Question: I have a div that contains a button. This button needs to be centered on the divs top border, but for the life of me I can't seem to get it to work even after using floats. This needs to stay responsive as well as the button should always remained centered on the top border of the div.
Here's a picture of what I'm trying to to do.

'''
.ThankYouReview {
display: block;
width: 90%;
background-color: #F3F5FB;
margin-left: 5%;
margin-right: 5%;
box-sizing: border-box;
margin-bottom: 5%;
margin-top: 5%;
border-radius: 5px;
}
.ActionButton {
border-radius: 17px;
background-color: blue;
color: white !important;
font-size: 12px;
width: 200px !important;
border: none;
padding: 10px 15px;
margin-bottom: -15px;
display:inline;
padding:10px;
margin-left: 31%;
}
'''
'''
<script src="https://ajax.googleapis.com/ajax/libs/jquery/1.7.2/jquery.min.js"></script>
<div class="ThankYouReview" id="pnlUserCommentsDisplayed" runat="server" visible="false">
<button type="button" ID="btn" class="ActionButton" OnClick="copyReviewToClipboard();" >Click Me</button>
<div class="Content" id="ReviewContent" runat="server" visible="true" >
<p>This is content inside the box that will also be displayed.</p>
</div>
</div>
'''
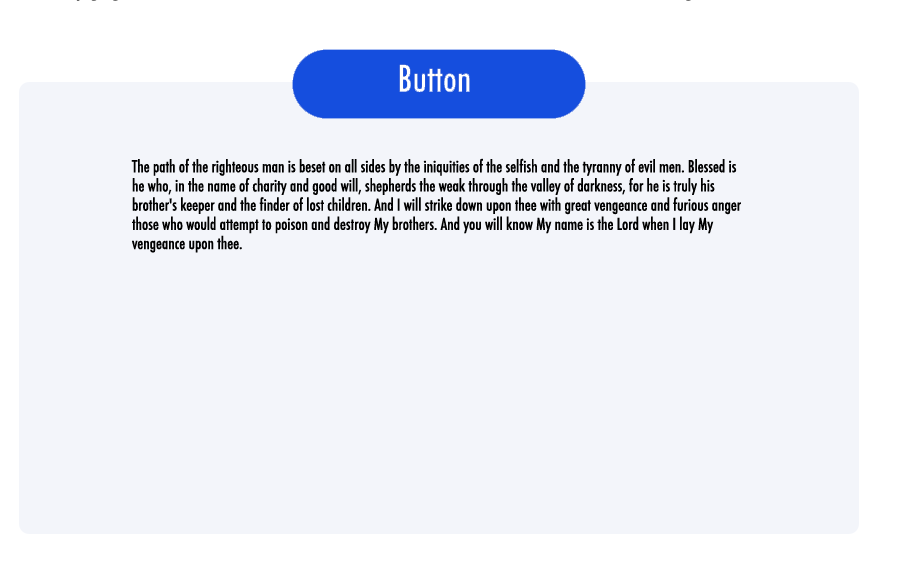
Answer: Use the following CSS:
'''
.ThankYouReview {
display: flex;
flex-direction:column;
align-items:center;
width: 90%;
background-color: #F3F5FB;
margin-left: 5%;
margin-right: 5%;
box-sizing: border-box;
margin-bottom: 5%;
margin-top: 5%;
border-radius: 5px;
background:black
}
.ActionButton {
border-radius: 17px;
background-color: blue;
color: white !important;
font-size: 12px;
width: 200px !important;
border: none;
padding: 10px 15px;
position:relative;
bottom:1em;
}
'''